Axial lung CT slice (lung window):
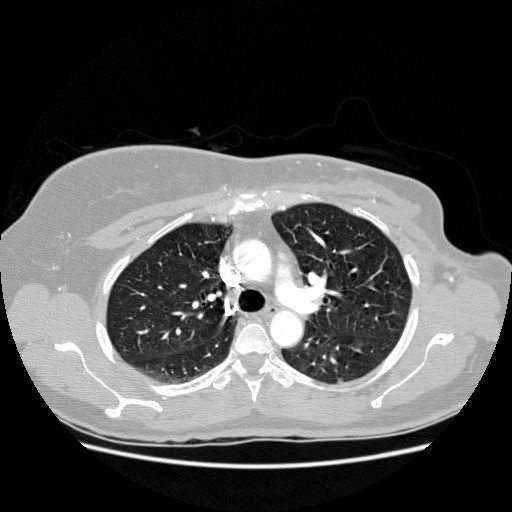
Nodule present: no